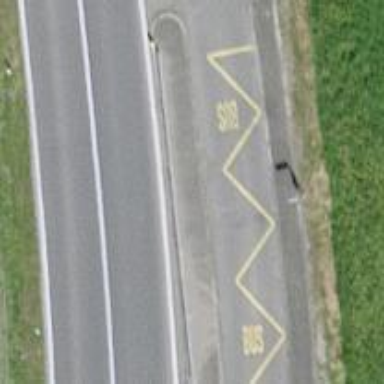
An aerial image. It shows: Bus stop along the road.